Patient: sex F, age 22
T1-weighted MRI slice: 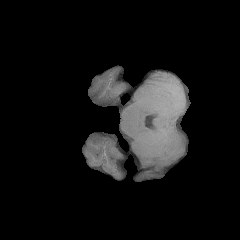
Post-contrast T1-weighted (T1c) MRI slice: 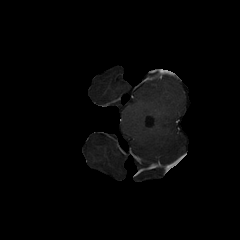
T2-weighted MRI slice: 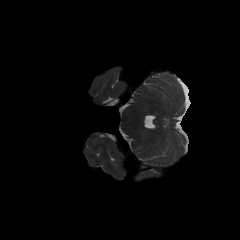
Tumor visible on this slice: no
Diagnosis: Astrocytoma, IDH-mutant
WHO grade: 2